Field crop: tomato
Growth stage: 2
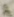
Species: solanum